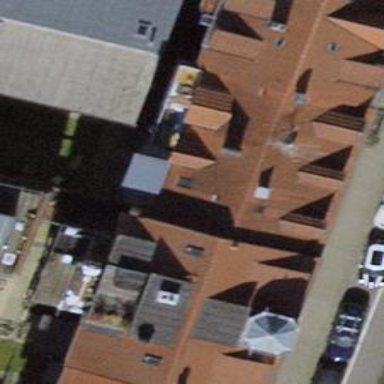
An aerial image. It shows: Terrace building.